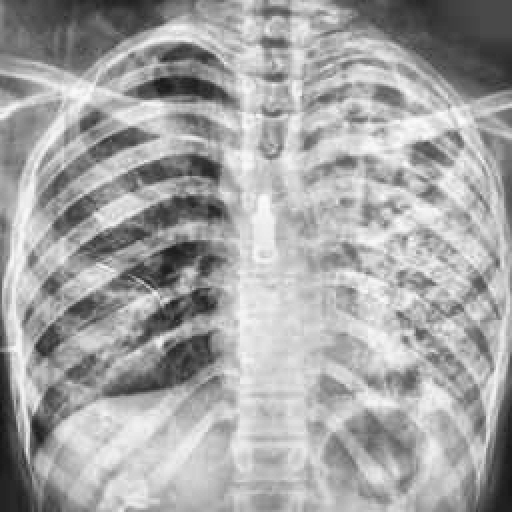
Finding: TUBERCULOSIS